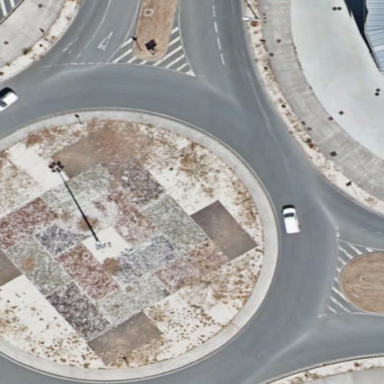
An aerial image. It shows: Residential road with asphalt surface leading to roundabout.